Interaction volume radius: 5 \u00c5
Interaction volume height: 15 \u00c5
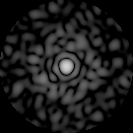
Disorder parameter: 0.8002